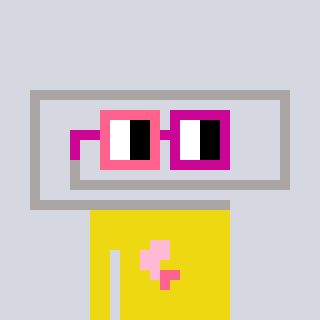
a pixel art character with square pink and red glasses, a paperclip-shaped head and a yellow-colored body on a cool background